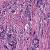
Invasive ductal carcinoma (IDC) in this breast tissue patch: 1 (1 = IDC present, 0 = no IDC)